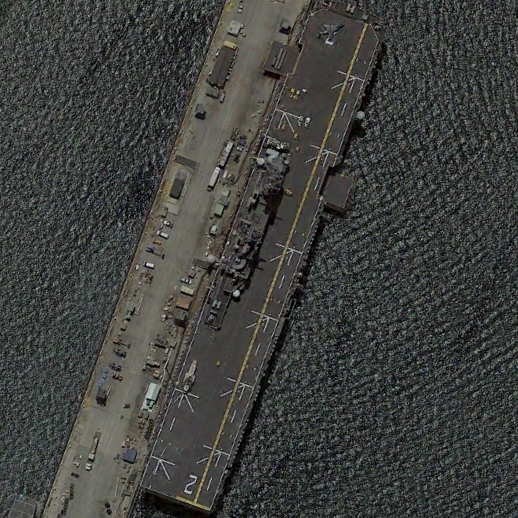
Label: assault